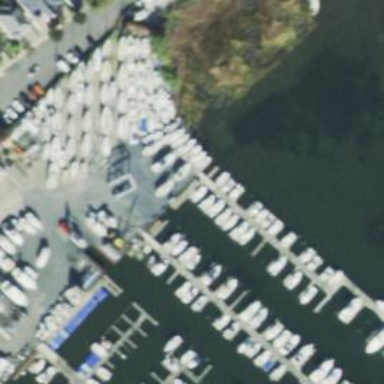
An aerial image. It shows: Pier with mooring facilities.